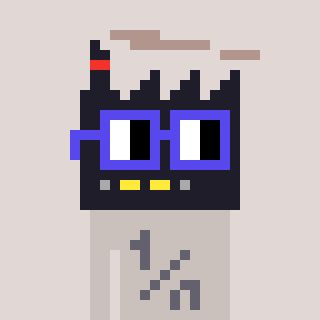
a pixel art character with square blue glasses, a factory-shaped head and a foggrey-colored body on a warm background